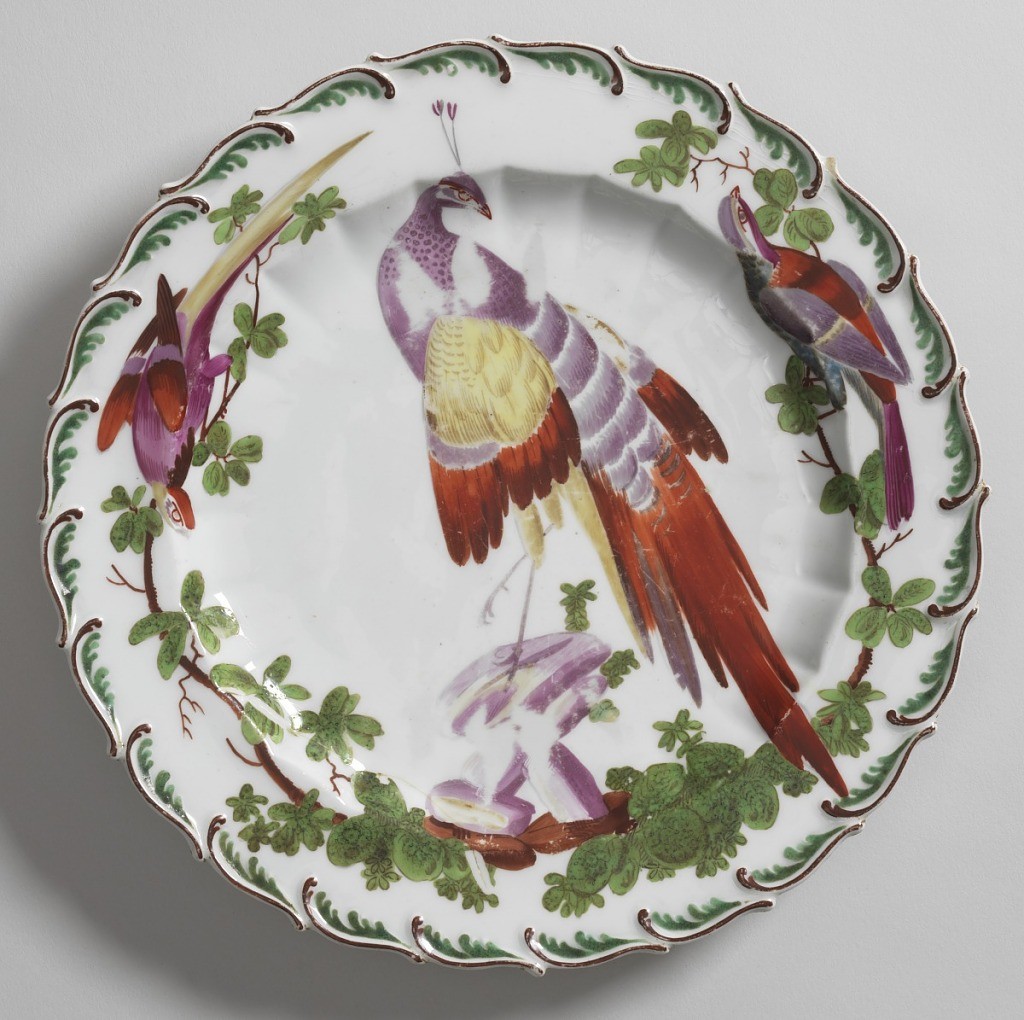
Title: Plate with "Disheveled Birds" (One of Thirteen)
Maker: Chelsea Porcelain Manufactory, English, 1745 – 1784
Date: ca. 1758–1769
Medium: soft paste porcelain, vitreous enamel
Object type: plate
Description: Scalloped edge with green feather motif. Fluted cavetto. At center, a tropical bird.